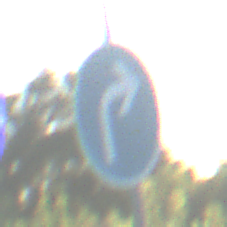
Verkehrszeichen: VorgeschriebeneFahrtrichtungRechts
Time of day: MorningAfternoon
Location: Outdoor (Nature)
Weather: Clear
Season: NotSpecified
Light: Natural